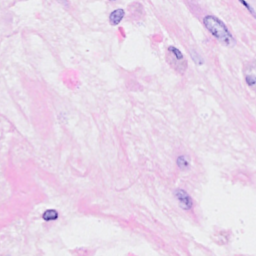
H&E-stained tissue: Breast